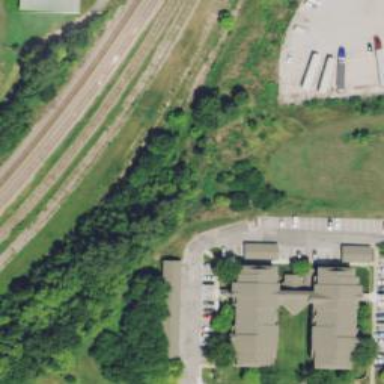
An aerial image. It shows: Abandoned railway yard.